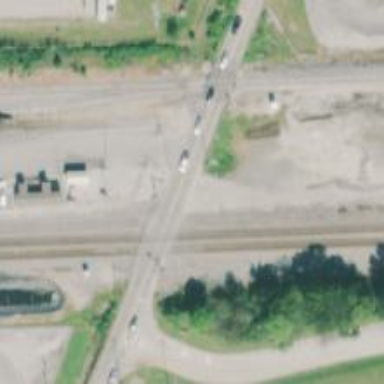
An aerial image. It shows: Level crossing with lights on the railway.